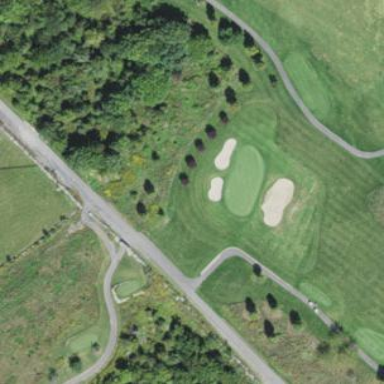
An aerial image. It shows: Golf fairway covered with lush grass.